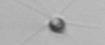
Label: Calciopappus